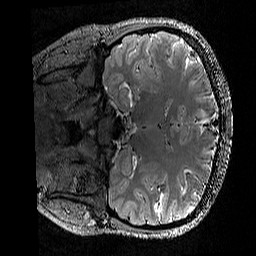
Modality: T2w
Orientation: coronal
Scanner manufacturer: siemens
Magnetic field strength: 3 T
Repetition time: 3.2 s
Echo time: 0.428 s